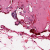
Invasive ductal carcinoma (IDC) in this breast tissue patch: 0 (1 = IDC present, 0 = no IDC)